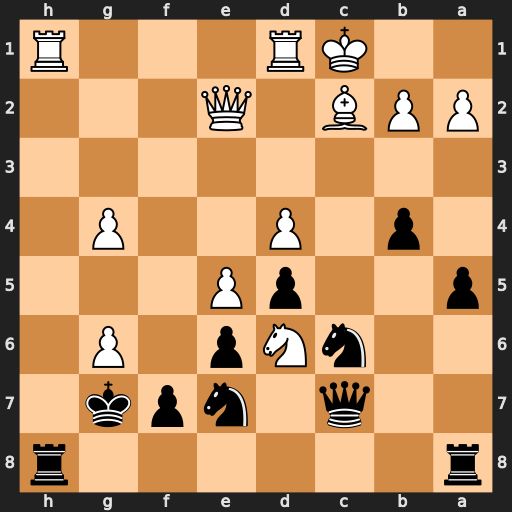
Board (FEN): r6r/2q1npk1/2nNp1P1/p2pP3/1p1P2P1/8/PPB1Q3/2KR3R
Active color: b
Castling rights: -
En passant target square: -
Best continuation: Nxd4 Qf2 Qxc2+ Qxc2 Nxc2 Rxh8 Rxh8